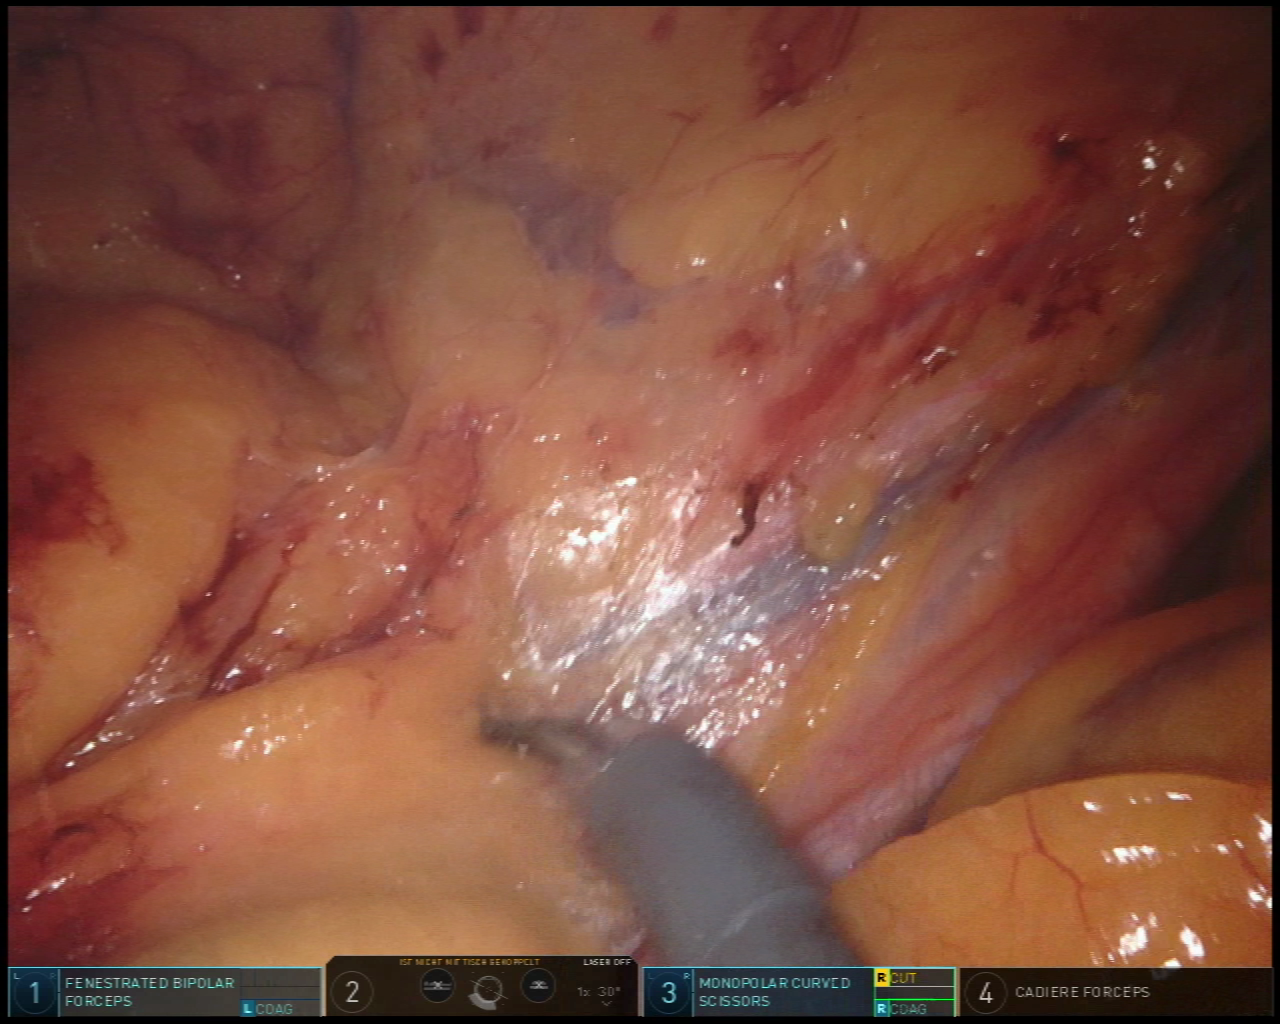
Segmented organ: ureter
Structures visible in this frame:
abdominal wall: no
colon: no
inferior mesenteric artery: no
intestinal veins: no
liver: no
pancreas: no
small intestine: no
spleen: no
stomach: no
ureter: yes
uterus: no
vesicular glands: no